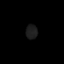
Tissue: prostate
Cell type: T cells
Senescence score: 0.3027
Nuclear area (px): 162
Mean DAPI intensity: 28.883